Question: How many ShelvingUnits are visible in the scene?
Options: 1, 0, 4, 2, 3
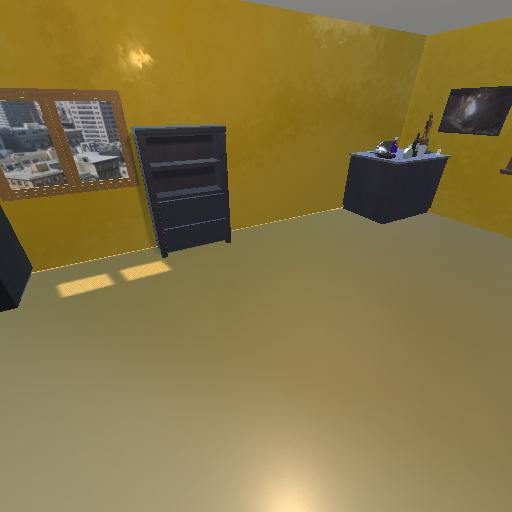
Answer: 1